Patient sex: M
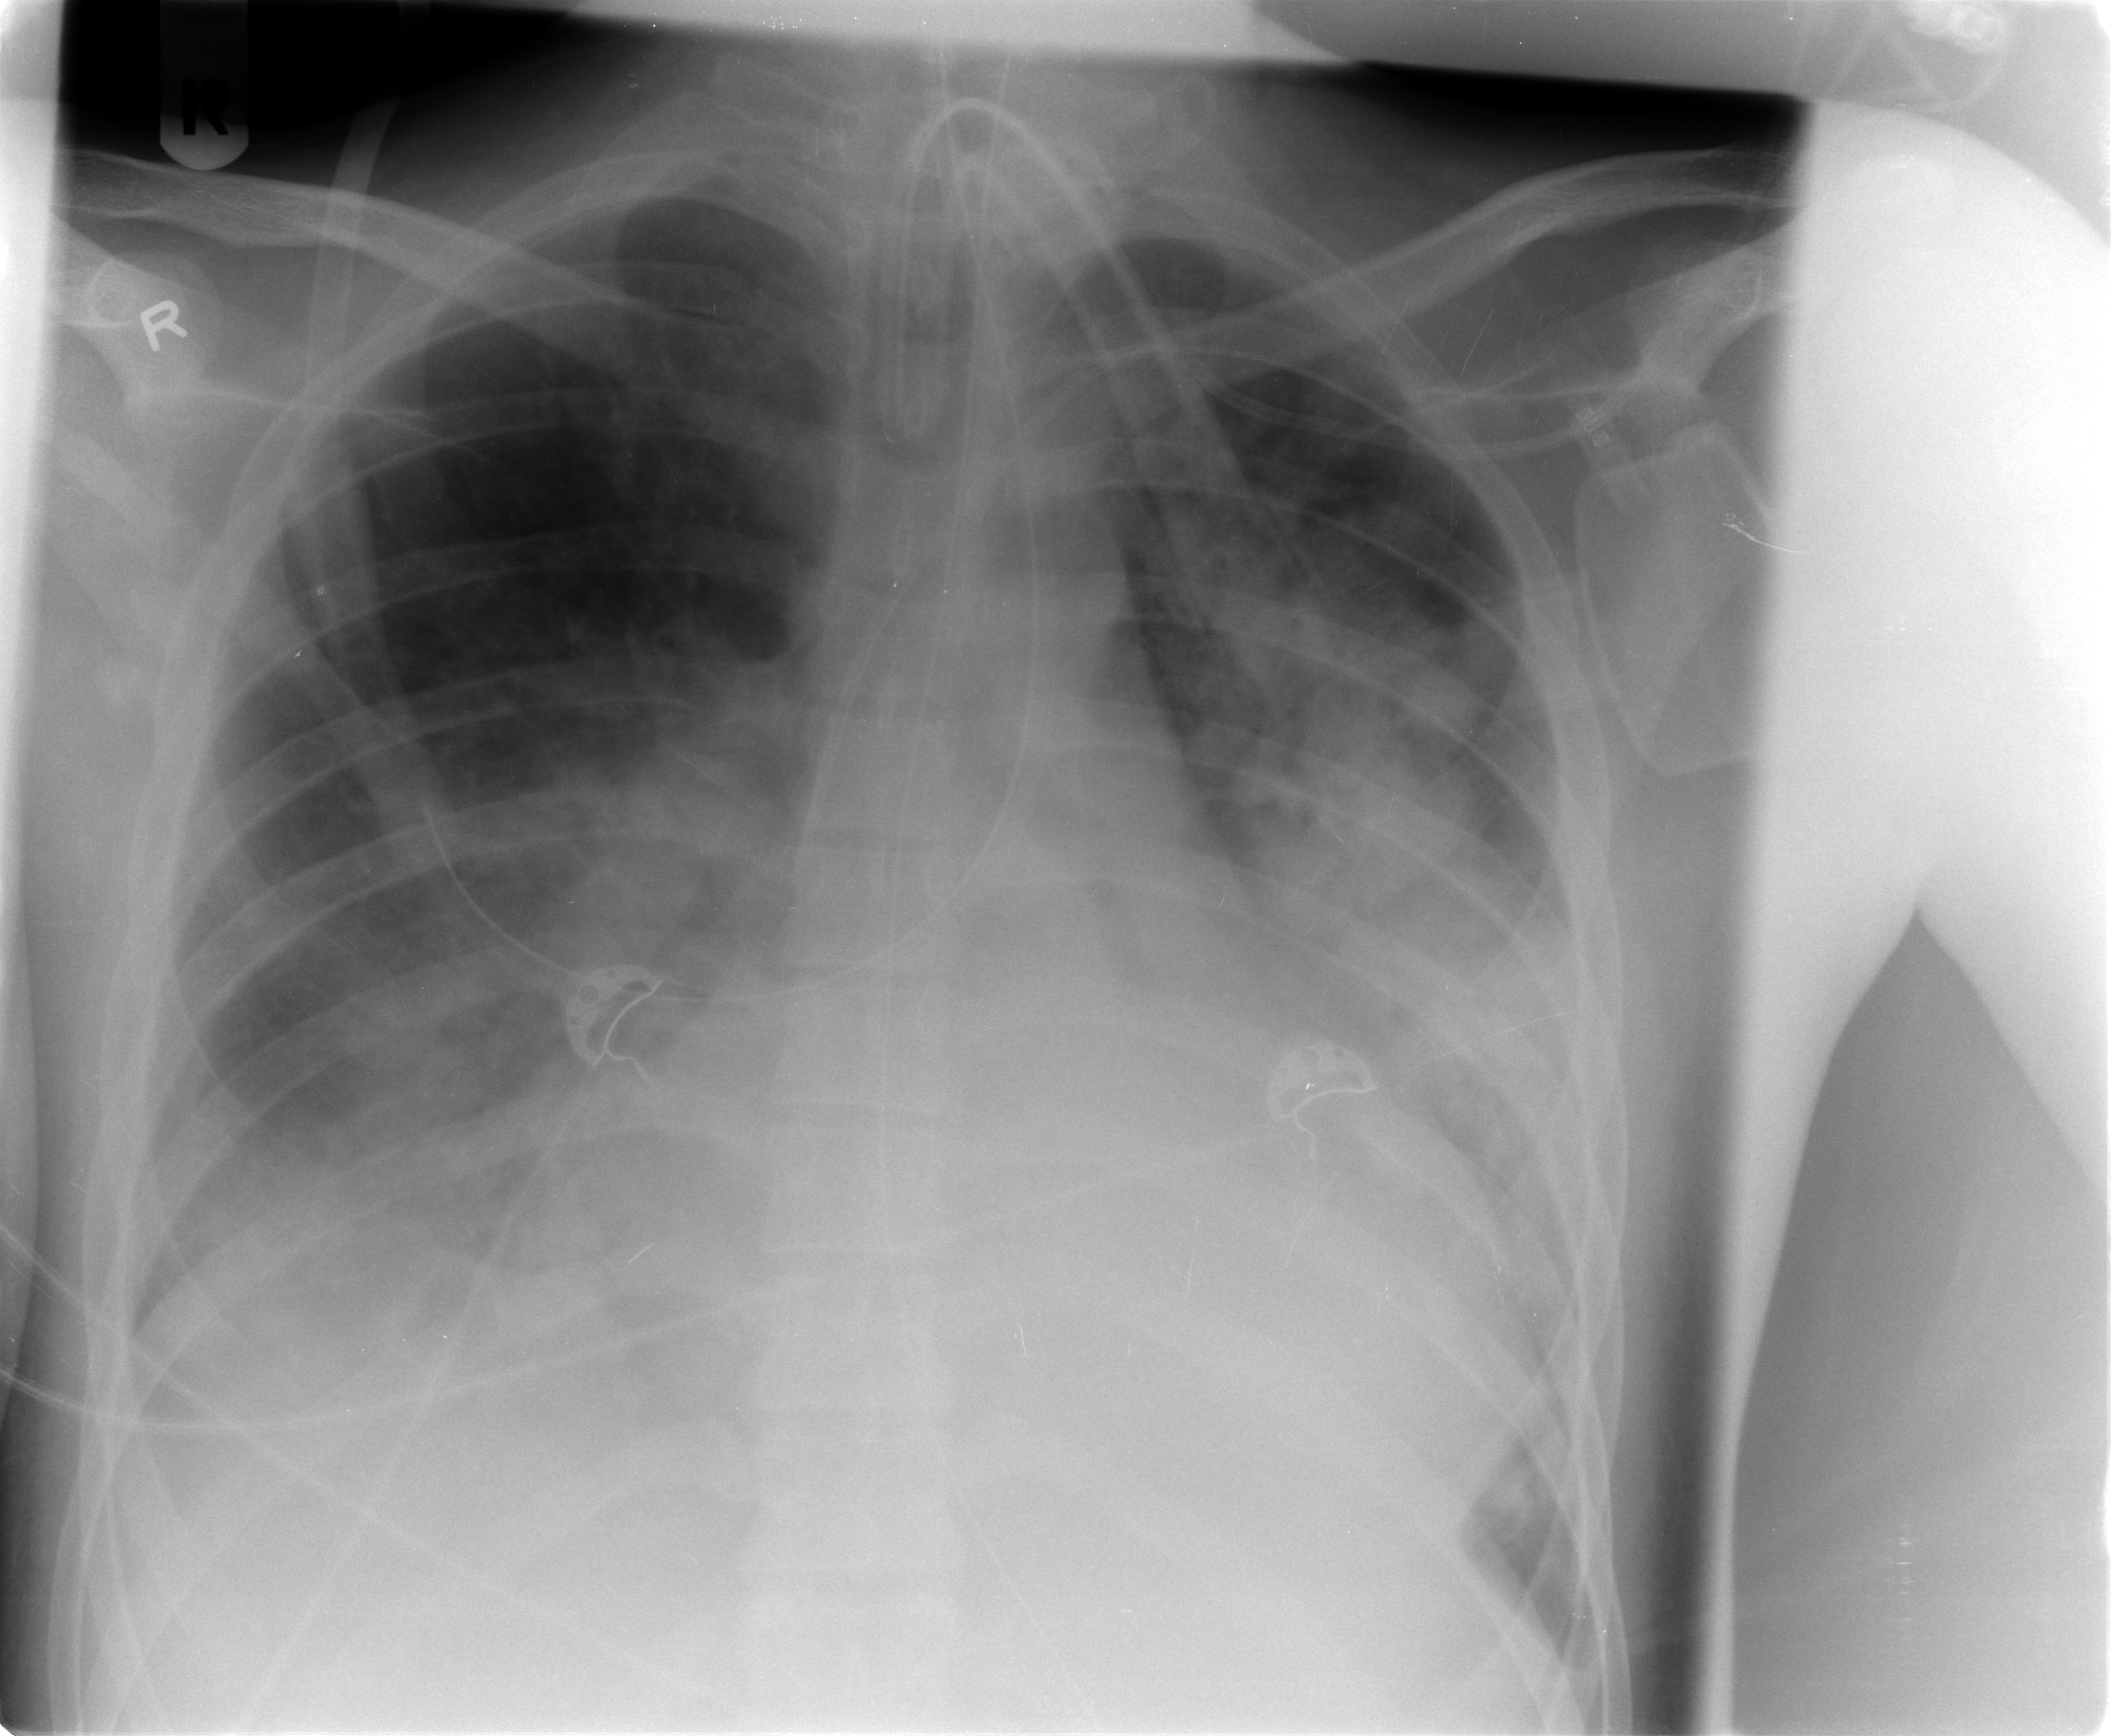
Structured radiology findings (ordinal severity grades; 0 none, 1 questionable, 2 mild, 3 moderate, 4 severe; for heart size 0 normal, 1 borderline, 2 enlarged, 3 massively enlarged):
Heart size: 2
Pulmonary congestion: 2
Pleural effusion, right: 3
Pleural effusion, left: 2
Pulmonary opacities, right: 3
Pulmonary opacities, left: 3
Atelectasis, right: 3
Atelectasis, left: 2